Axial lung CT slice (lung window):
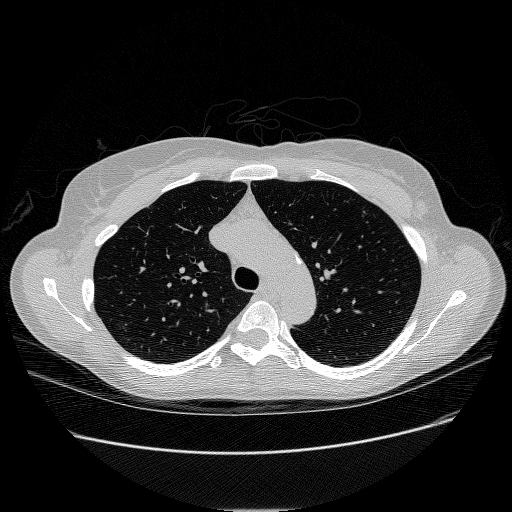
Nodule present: yes
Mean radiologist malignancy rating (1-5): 4